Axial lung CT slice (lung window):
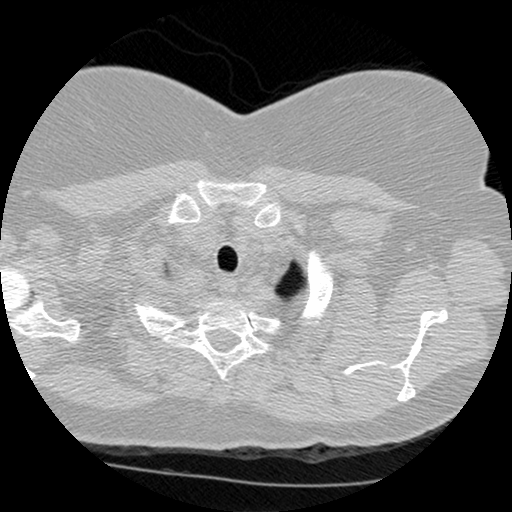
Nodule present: no